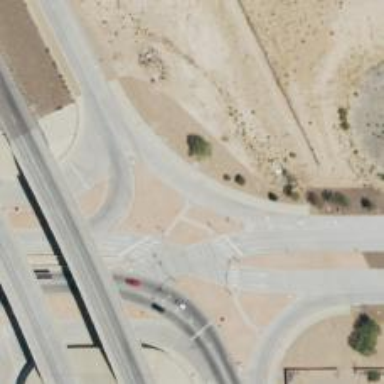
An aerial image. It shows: Motorway link at Diverging Diamond Interchange (DDI) junction.